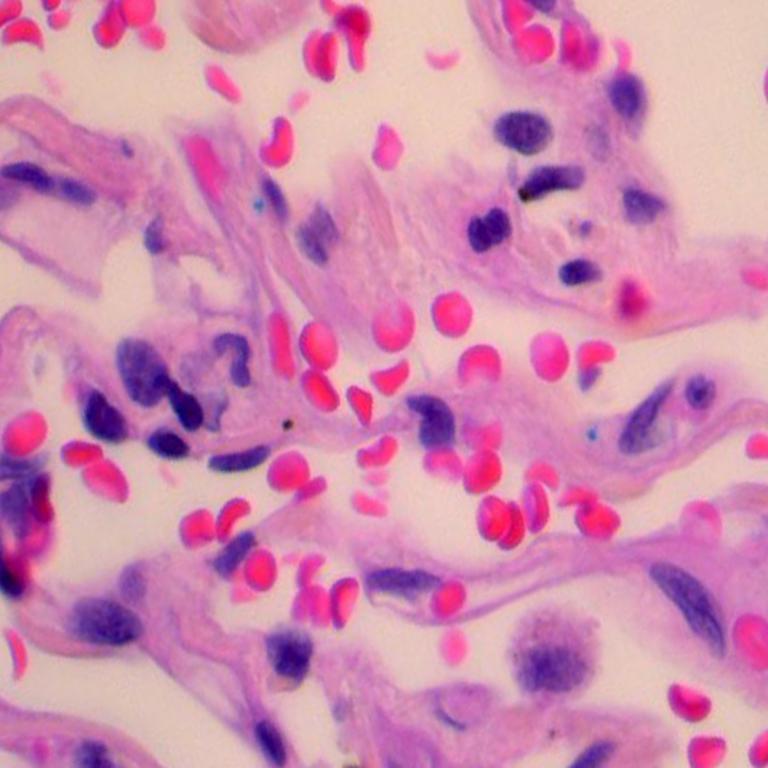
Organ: lung
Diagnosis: benign